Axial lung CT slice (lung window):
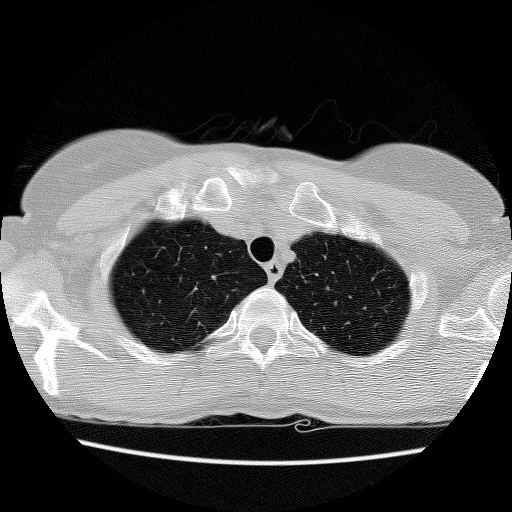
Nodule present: no